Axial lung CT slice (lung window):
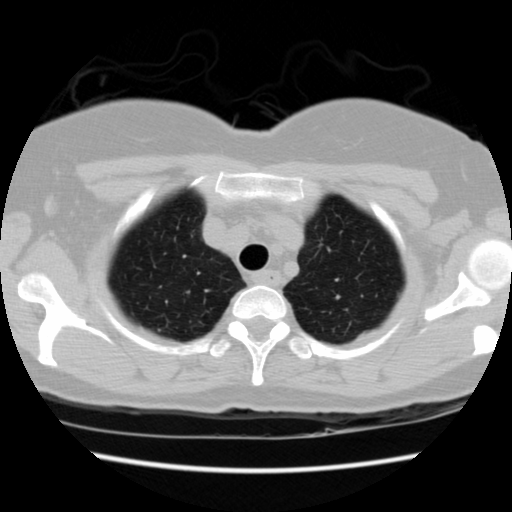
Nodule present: no